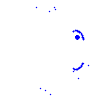
Particle: electron